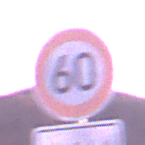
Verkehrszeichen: Geschwindigkeit60
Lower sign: HinweiseAufGefahrenDurchVerbaleAngabe5
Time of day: Dawn
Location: Outdoor (Nature)
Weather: PartlyCloudy
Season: NotSpecified
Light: Natural